Question: I have a JTable with a few columns and potentially very many rows. I only want to display 3 rows at a time, and I want the width of the JTable to be 400, .
Here is the code I have so far:
'''
public class SwingDrivesMeMad
{
public static void main(String[] args)
{
Object[][] rowData = { {"Homer", "beer"},
{"Marge", "wine"},
{"Bart", "coke"},
{"Lisa", "water"},
{"Maggie", "milk"} };
Object[] headerData = { "name", "beverage" };
JTable table = new JTable(rowData, headerData)
{
public Dimension getPreferredScrollableViewportSize()
{
return new Dimension(400, getRowHeight() * 3);
}
};
JScrollPane scrollPane = new JScrollPane(table);
JFrame frame = new JFrame("learn you a barkeep for great good!");
frame.add(scrollPane);
frame.pack();
frame.setVisible(true);
}
}
'''
This is how it looks:

The height is perfect. Unfortunately, the width is 400 the width of the scrollbar, with a total of 415. This messes up the layout, because there is a graphics area with a fixed width of 400 directly above the table, and both components should line up perfectly. Having the table be slightly bigger just looks bad.
Of course I could simply set the width to 385, because on my system, scrollbars appear to take 15 pixels, but that does not seem very portable. Is there a better solution?
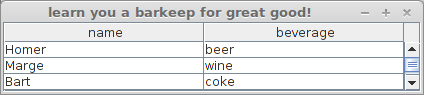
Answer: Unfortunately, none of the proposed solutions were pixel-perfect. So I came up with a hack:
How about trying a width of 400 first, then calculate the actual width, and finally correct for the excess?
'''
JTable table = new JTable(rowData, headerData)
{
private static final int DESIRED_WIDTH = 400;
Dimension dim = new Dimension(DESIRED_WIDTH, Integer.MAX_VALUE);
{
JScrollPane dummy = new JScrollPane(this);
dummy.setVerticalScrollBarPolicy(JScrollPane.VERTICAL_SCROLLBAR_ALWAYS);
JFrame frame = new JFrame();
frame.add(dummy);
frame.pack();
int actualWidth = dummy.getSize().width;
frame.dispose();
int excess = actualWidth - DESIRED_WIDTH;
dim = new Dimension(DESIRED_WIDTH - excess, getRowHeight() * 3);
}
public Dimension getPreferredScrollableViewportSize()
{
return dim;
}
};
'''
Now 'scrollPane.getSize().width' is exactly 400. Yes, it's a hack. But hey, it works!